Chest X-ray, PA view. Patient: 31 years old, sex F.
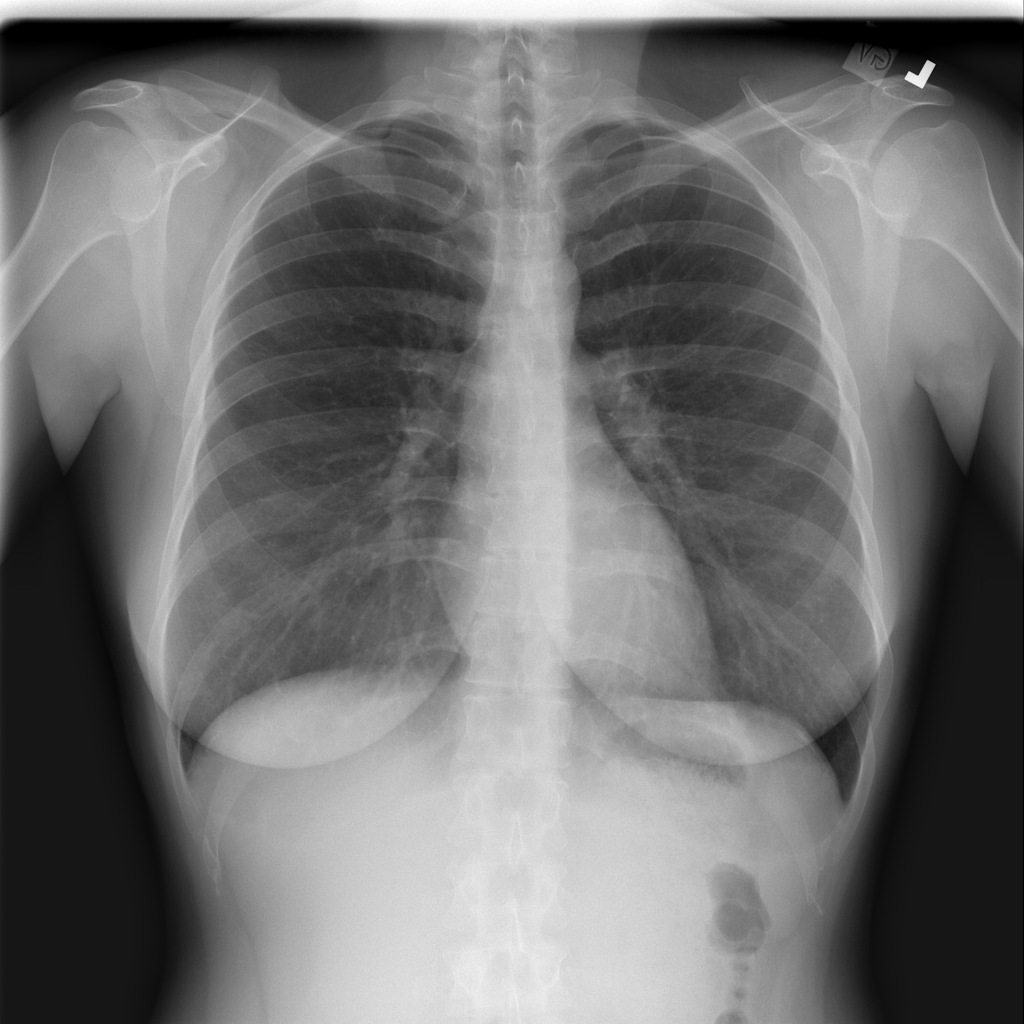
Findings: No Finding